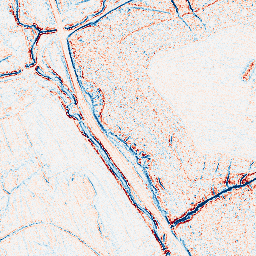
Category: edge_preserving
Decomposition family: bilateral
Decomposition parameters: d: 5
sigma_color: 25
sigma_space: 75
Upsampling method: sinc_blackman
Upsampling parameters: scale: 4
kernel_size: 16
Upsampling scale: 4